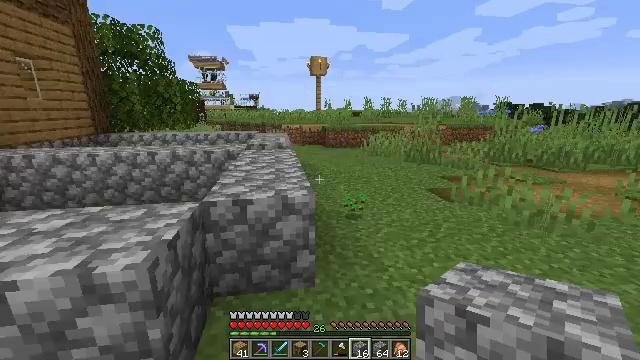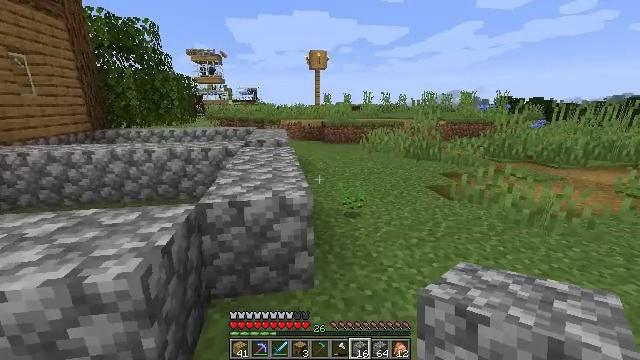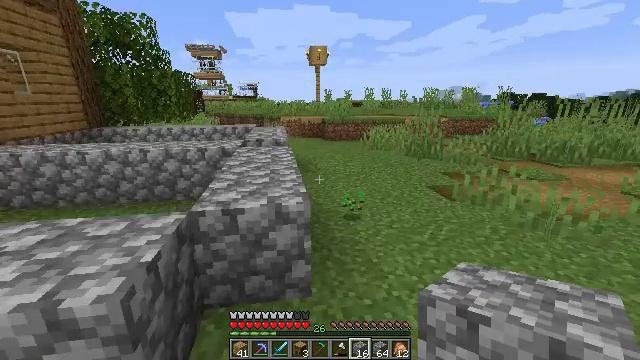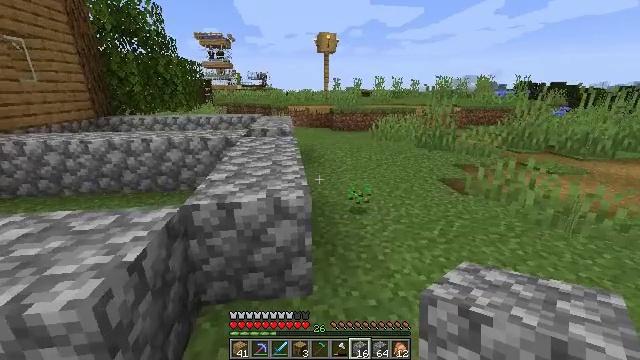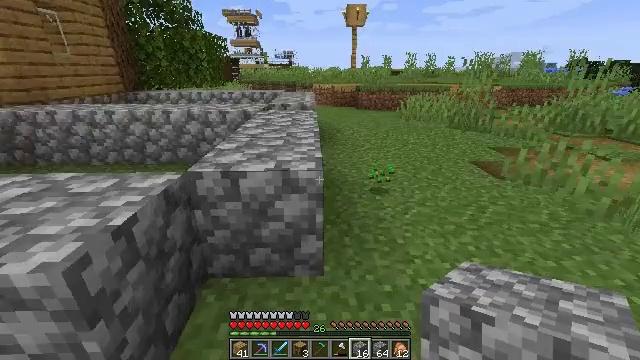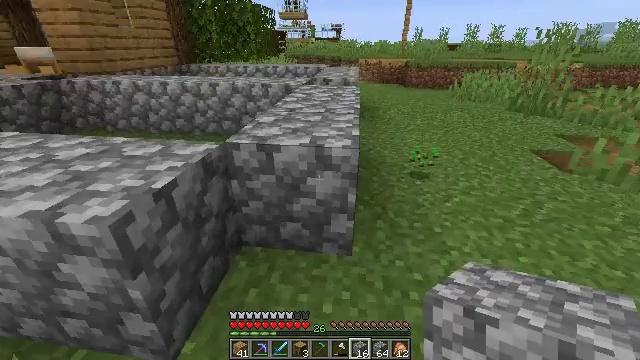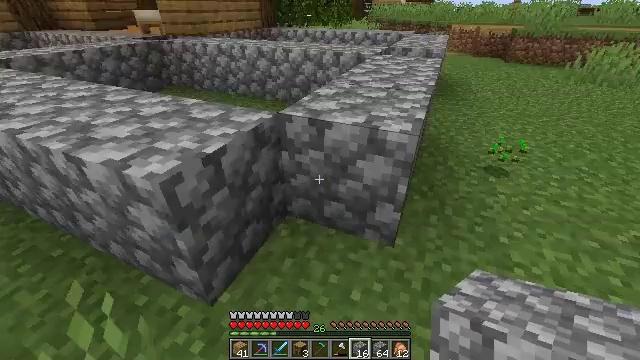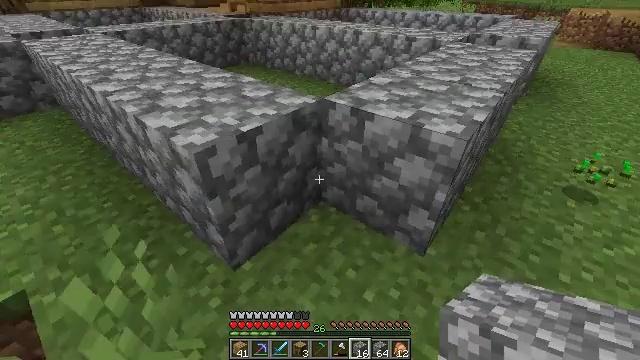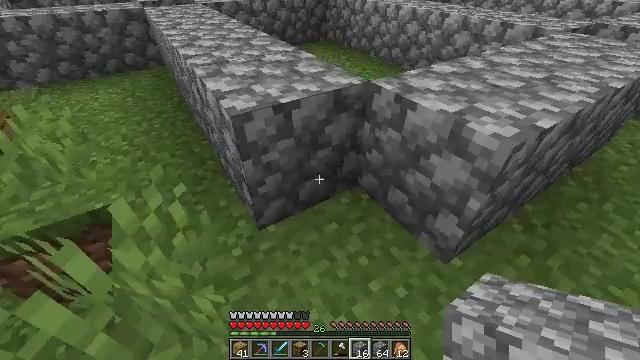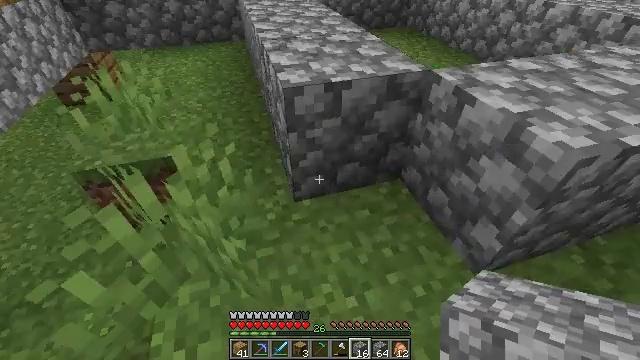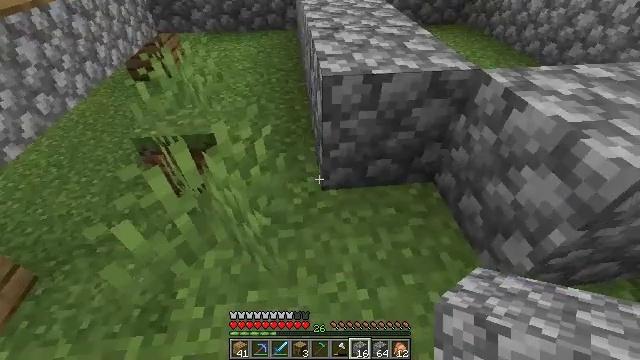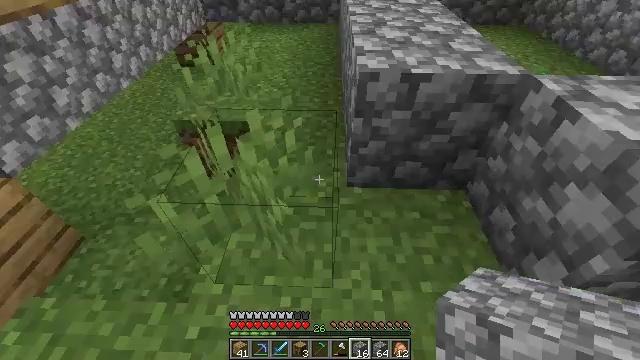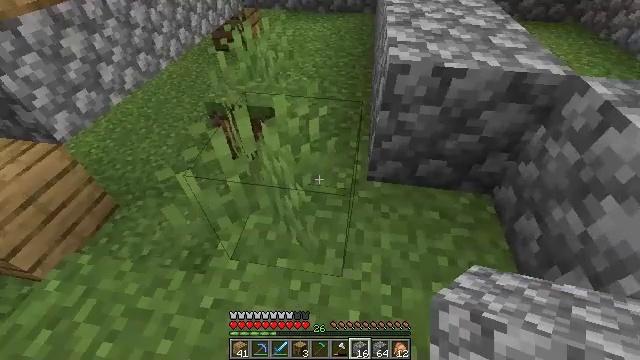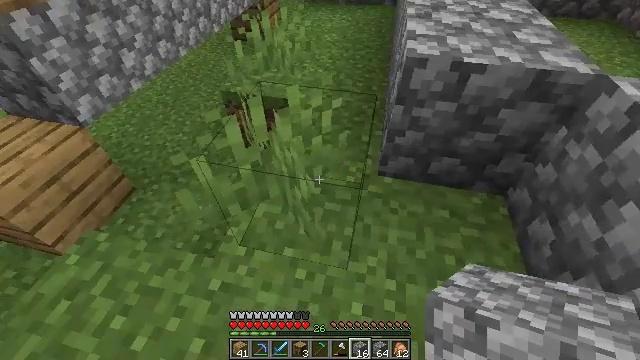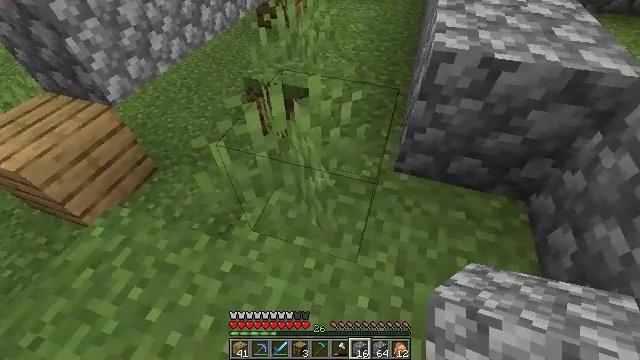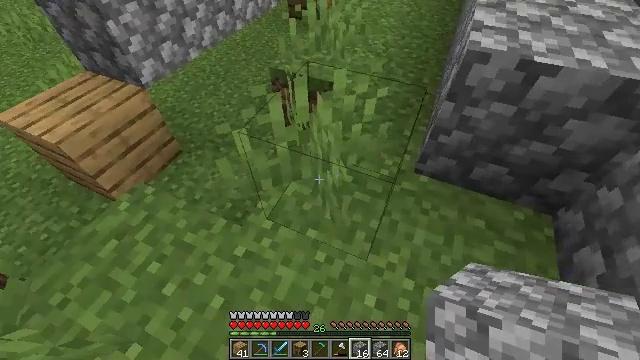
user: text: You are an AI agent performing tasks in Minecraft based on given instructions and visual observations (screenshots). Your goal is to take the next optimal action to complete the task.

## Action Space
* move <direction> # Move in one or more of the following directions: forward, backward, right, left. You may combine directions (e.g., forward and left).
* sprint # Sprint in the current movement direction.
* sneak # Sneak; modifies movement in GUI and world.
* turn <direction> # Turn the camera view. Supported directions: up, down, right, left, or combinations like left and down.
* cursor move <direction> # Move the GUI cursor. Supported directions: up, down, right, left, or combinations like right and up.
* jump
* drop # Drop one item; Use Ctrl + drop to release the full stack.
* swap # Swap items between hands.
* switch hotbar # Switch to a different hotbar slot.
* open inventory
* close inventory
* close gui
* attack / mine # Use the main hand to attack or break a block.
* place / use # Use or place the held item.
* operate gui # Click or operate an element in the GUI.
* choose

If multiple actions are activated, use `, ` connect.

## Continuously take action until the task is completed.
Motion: motion action
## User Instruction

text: Clear the ground by mining grass.
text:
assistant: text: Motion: move forward and move right, turn down, jump
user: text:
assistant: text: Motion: move forward and move right, jump
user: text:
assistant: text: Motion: move forward and move right, turn left and down, jump
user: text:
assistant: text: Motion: move forward and move right, turn left and down
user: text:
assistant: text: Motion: move right, turn left and down
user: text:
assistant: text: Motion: move right, turn left and down
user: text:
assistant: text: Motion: move right, turn left and down
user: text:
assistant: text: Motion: turn left and down
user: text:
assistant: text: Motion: turn left and down
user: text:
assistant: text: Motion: turn left and down
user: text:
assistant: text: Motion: turn left
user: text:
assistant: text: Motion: turn left and down
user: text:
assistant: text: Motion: turn left and down
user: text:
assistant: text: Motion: turn left and down
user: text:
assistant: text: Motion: turn left and down
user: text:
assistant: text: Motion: turn left
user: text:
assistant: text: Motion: turn left
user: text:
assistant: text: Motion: turn left
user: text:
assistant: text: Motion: no_op
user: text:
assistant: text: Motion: no_op
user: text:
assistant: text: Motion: no_op
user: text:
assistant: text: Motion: turn right
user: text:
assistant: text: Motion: no_op
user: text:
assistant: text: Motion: attack / mine
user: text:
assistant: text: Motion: attack / mine
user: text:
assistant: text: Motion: turn right
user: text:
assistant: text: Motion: turn right
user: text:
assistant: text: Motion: turn right
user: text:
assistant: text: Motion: no_op